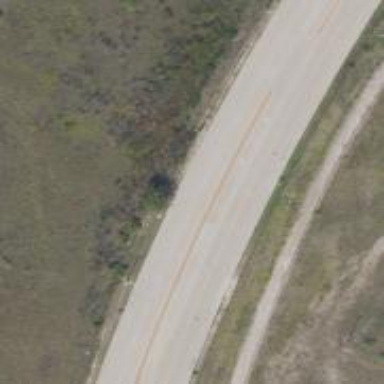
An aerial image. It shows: Secondary road.